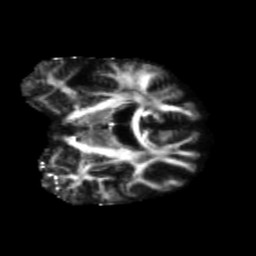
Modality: FA
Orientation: coronal
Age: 73
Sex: female
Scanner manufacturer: siemens
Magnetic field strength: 3 T
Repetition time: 5.47 s
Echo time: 0.0854 s